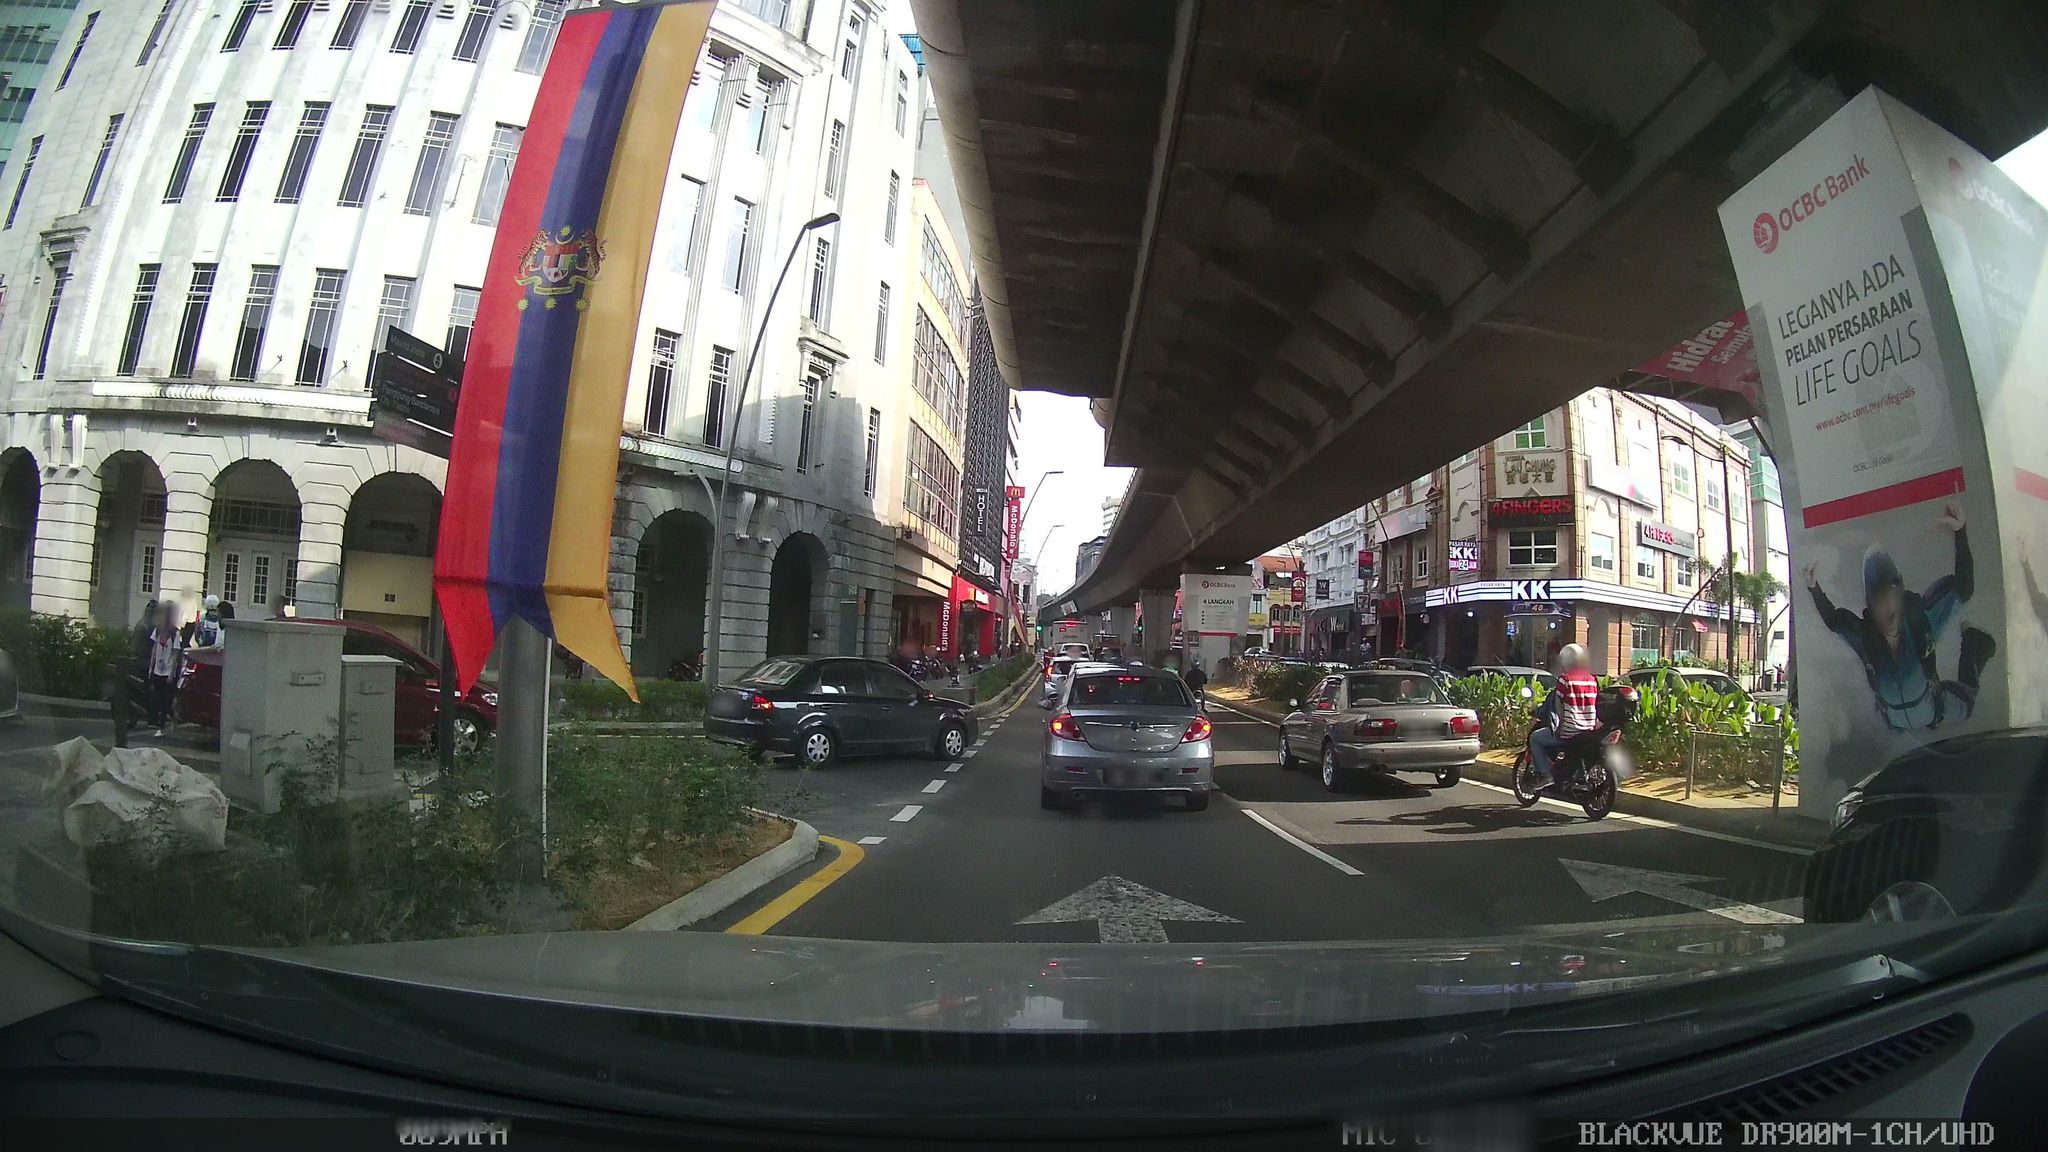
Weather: clear
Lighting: day
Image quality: good
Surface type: driving surface
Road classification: steps, corridor
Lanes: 2
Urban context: urban centre
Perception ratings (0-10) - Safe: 3.49, Lively: 8.94, Beautiful: 4.46, Boring: 6.99, Depressing: 8.24, Wealthy: 2.7